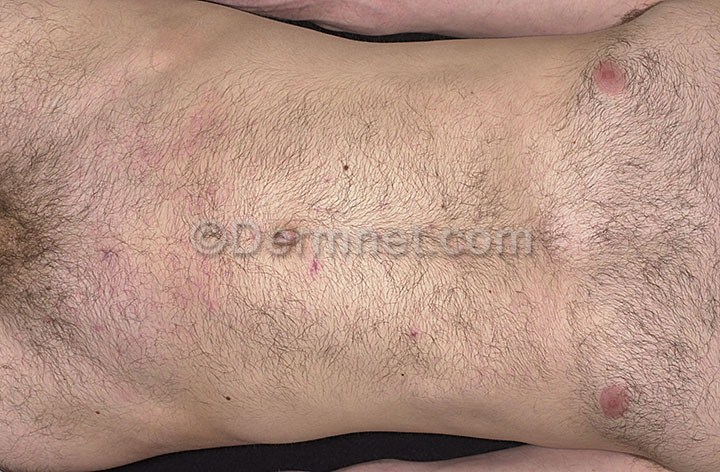
Disease: Warts Molluscum and other Viral Infections